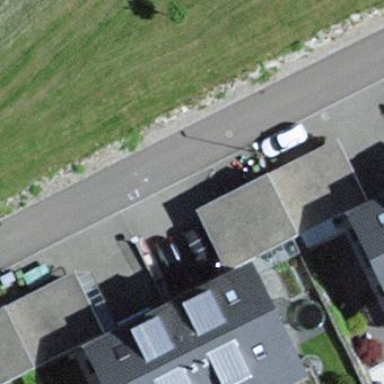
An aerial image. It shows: Garage building.